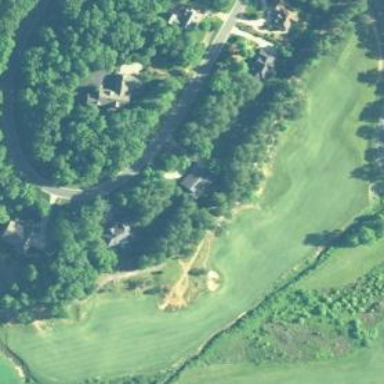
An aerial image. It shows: Rough area on grassy golf course.